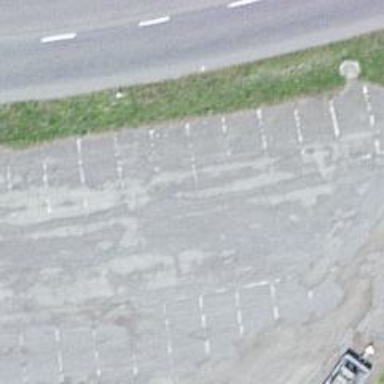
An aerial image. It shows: Asphalt parking aisle road.